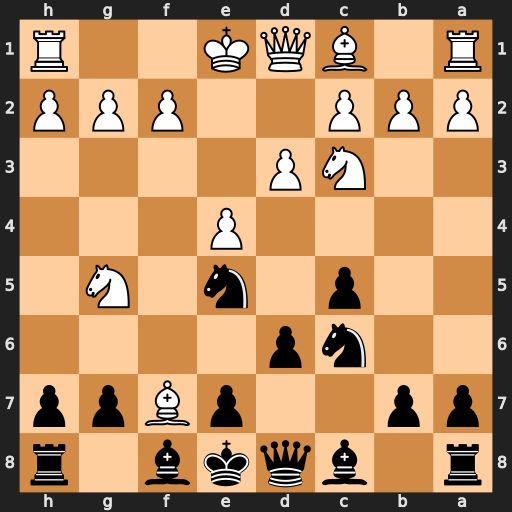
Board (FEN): r1bqkb1r/pp2pBpp/2np4/2p1n1N1/4P3/2NP4/PPP2PPP/R1BQK2R
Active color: b
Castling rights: KQkq
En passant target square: -
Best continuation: Nxf7 Nxf7 Kxf7